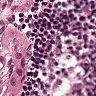
Metastatic tissue present: yes